Question: I have this code:
'''
listView10.Items.Clear();
MySqlConnection con = new MySqlConnection("Server=166.62.27.186;Database=xxxx;Uid=xxxx;Pwd=xxxx;");
MySqlCommand cmd = new MySqlCommand("select * from appoint order by times asc", con);
MySqlDataAdapter da = new MySqlDataAdapter(cmd);
con.Open();
DataTable dt = new DataTable();
da.Fill(dt);
foreach (DataRow dr in dt.Rows)
{
ListViewItem Item = new ListViewItem(dr["Customer"].ToString());
Item.SubItems.Add(dr["Kind"].ToString());
Item.SubItems.Add(dr["connum"].ToString() + "/" + dr["telnum"].ToString());
Item.SubItems.Add(dr["times"].ToString());
Item.SubItems.Add(dr["address"].ToString());
Item.SubItems.Add(dr["type"].ToString());
Item.SubItems.Add(dr["notes"].ToString());
listView10.Items.Add(Item);
}
con.Close()
'''
it should load the value in the table but it doesn't.
When I connected the database to the Mysql Workbench it seems the connection is working. in my winform application it can insert into the database yet it still doesnt load. i as i observed I noticed that after executing :
'''
da.Fill(dt);
'''
It just stops there and doesn't execute the foreach statement. What seems to be the problem i don't understand.
I will provide more information if needed, im kinda in a rush tomorrow is our defense in our thesis. thanks in advance
pics when debugging

<URL>
<URL>
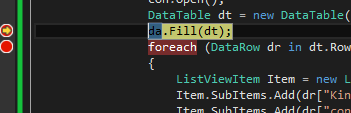
Answer: You can use <URL>' method as alternative to 'MySqlDataAdapter' to retrieve data like this example:
'''
using (MySqlConnection con = new MySqlConnection("Server=166.62.27.186;Database=xxxx;Uid=xxxx;Pwd=xxxx;"))
{
con.Open();
using (MySqlCommand cmd = new MySqlCommand("select * from appoint order by times asc", con))
{
MySqlDataReader rdr = cmd.ExecuteReader();
DataTable dt = new DataTable();
dt.Load(rdr);
foreach (DataRow dr in dt.Rows)
{
ListViewItem Item = new ListViewItem(dr["Customer"].ToString());
Item.SubItems.Add(dr["Kind"].ToString());
Item.SubItems.Add(dr["connum"].ToString() + "/" + dr["telnum"].ToString());
Item.SubItems.Add(dr["times"].ToString());
Item.SubItems.Add(dr["address"].ToString());
Item.SubItems.Add(dr["type"].ToString());
Item.SubItems.Add(dr["notes"].ToString());
listView10.Items.Add(Item);
}
}
con.Close();
}
'''